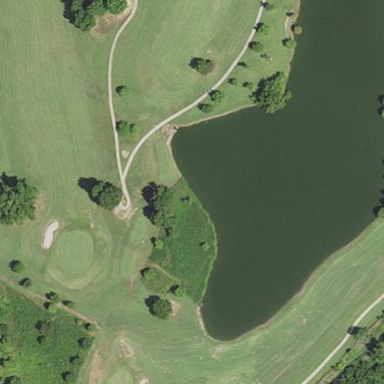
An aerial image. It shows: Area with grass used as rough in golf course.